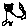
Label: cat